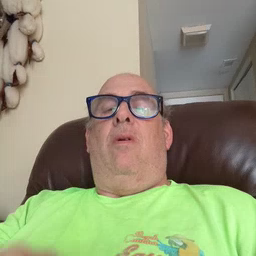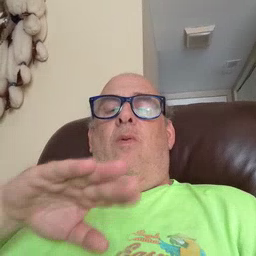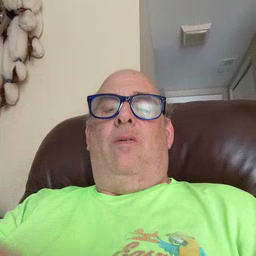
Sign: pool